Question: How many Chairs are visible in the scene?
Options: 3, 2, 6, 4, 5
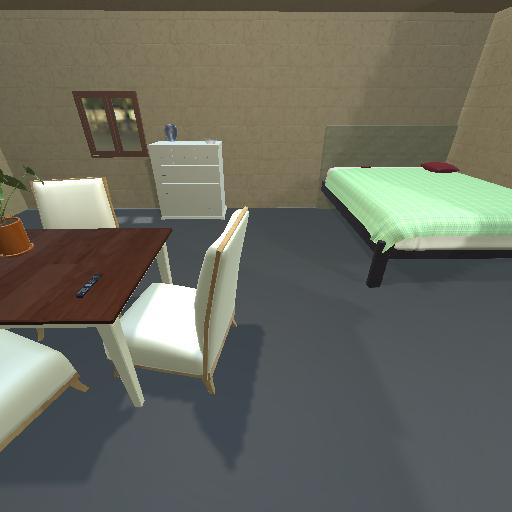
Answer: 3